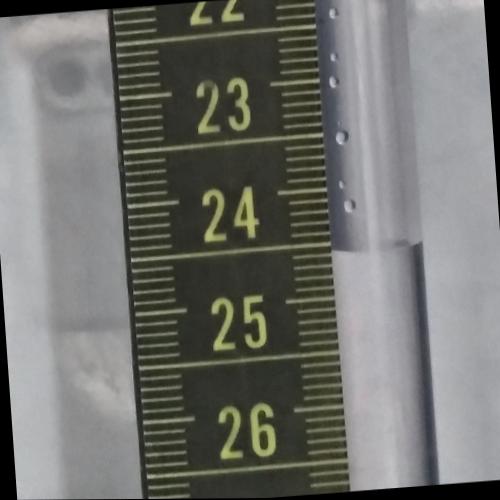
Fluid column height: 24.6 cm